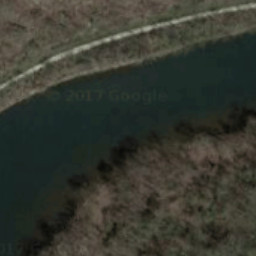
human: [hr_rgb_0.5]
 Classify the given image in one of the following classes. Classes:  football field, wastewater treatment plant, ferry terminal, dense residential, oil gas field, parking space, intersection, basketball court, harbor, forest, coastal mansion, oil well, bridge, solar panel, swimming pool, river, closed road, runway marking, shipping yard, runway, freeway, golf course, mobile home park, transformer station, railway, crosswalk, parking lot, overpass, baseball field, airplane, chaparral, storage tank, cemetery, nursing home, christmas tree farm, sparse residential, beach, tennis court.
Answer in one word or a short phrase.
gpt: river